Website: home-depot
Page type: newsletter-management
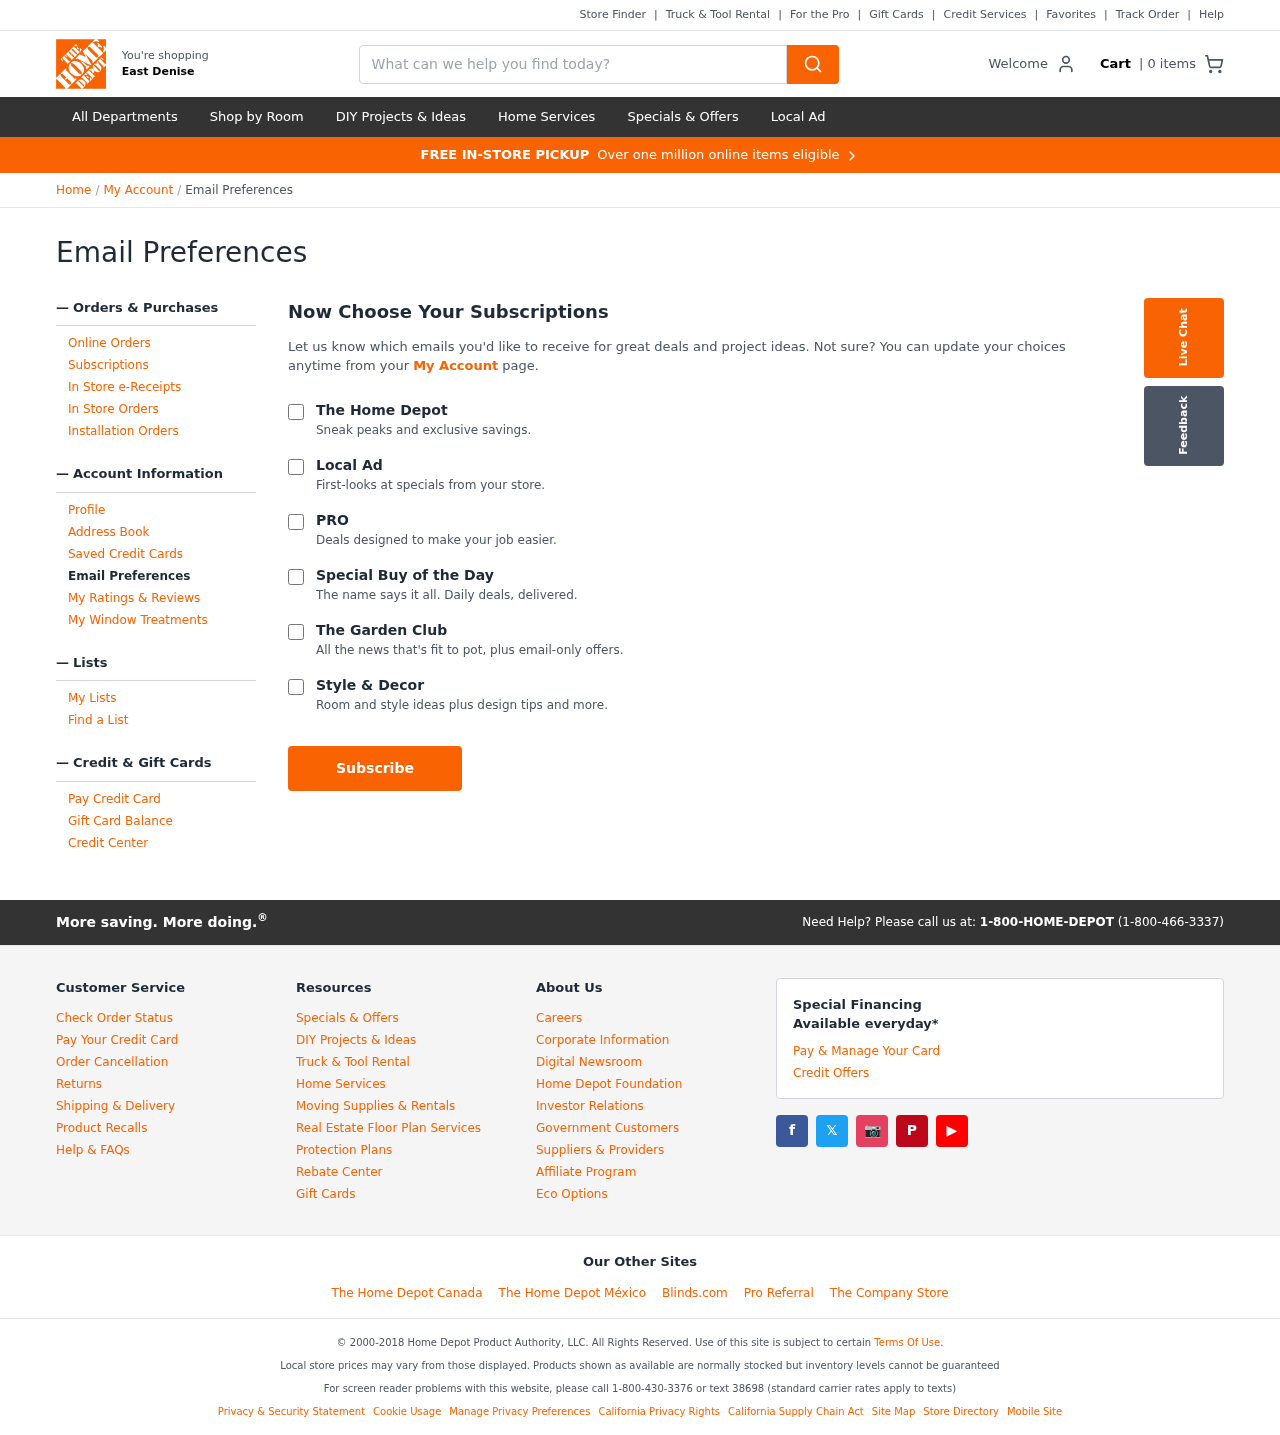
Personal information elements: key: PII_CITY
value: East Denise
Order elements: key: ORDER_NUM_ITEMS
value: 0
Search elements: key: HEADER_SEARCH
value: What can we help you find today?